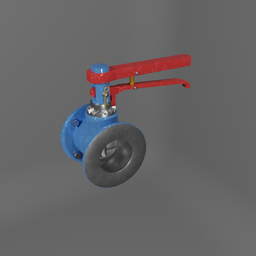
Label: mechanical